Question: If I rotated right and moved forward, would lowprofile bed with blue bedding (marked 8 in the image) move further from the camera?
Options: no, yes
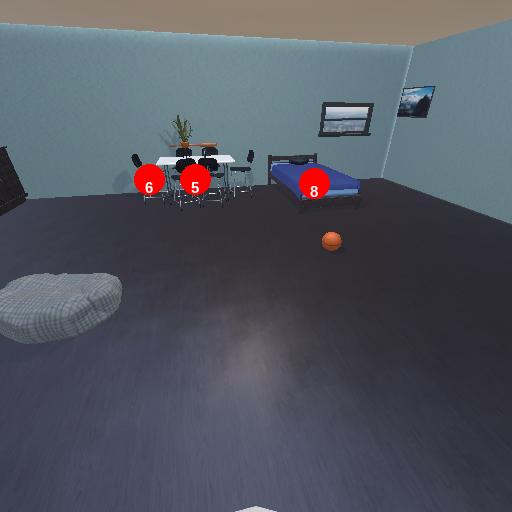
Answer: no